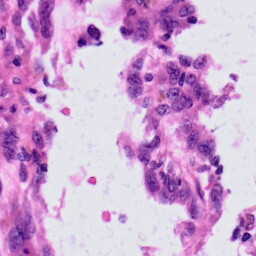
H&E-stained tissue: Skin